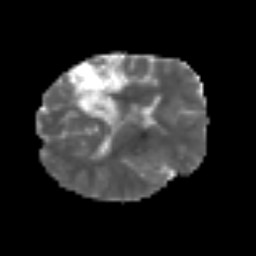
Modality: MD
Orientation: axial
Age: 62
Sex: female
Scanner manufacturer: siemens
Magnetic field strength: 3 T
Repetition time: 3.2 s
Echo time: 0.081 s